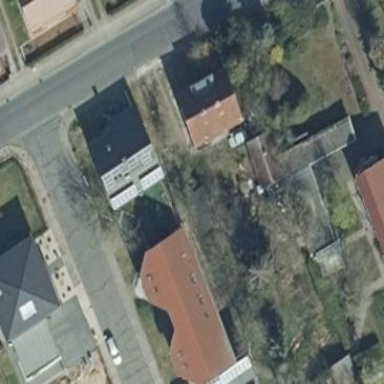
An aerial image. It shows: Building with gabled roof.